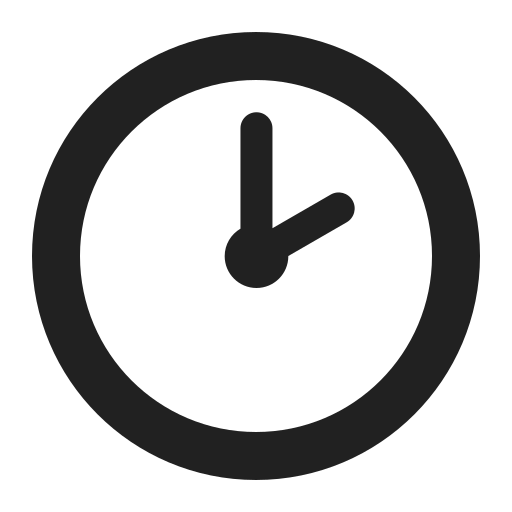
two oclock high contrast